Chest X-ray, PA view. Patient: 72 years old, sex F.
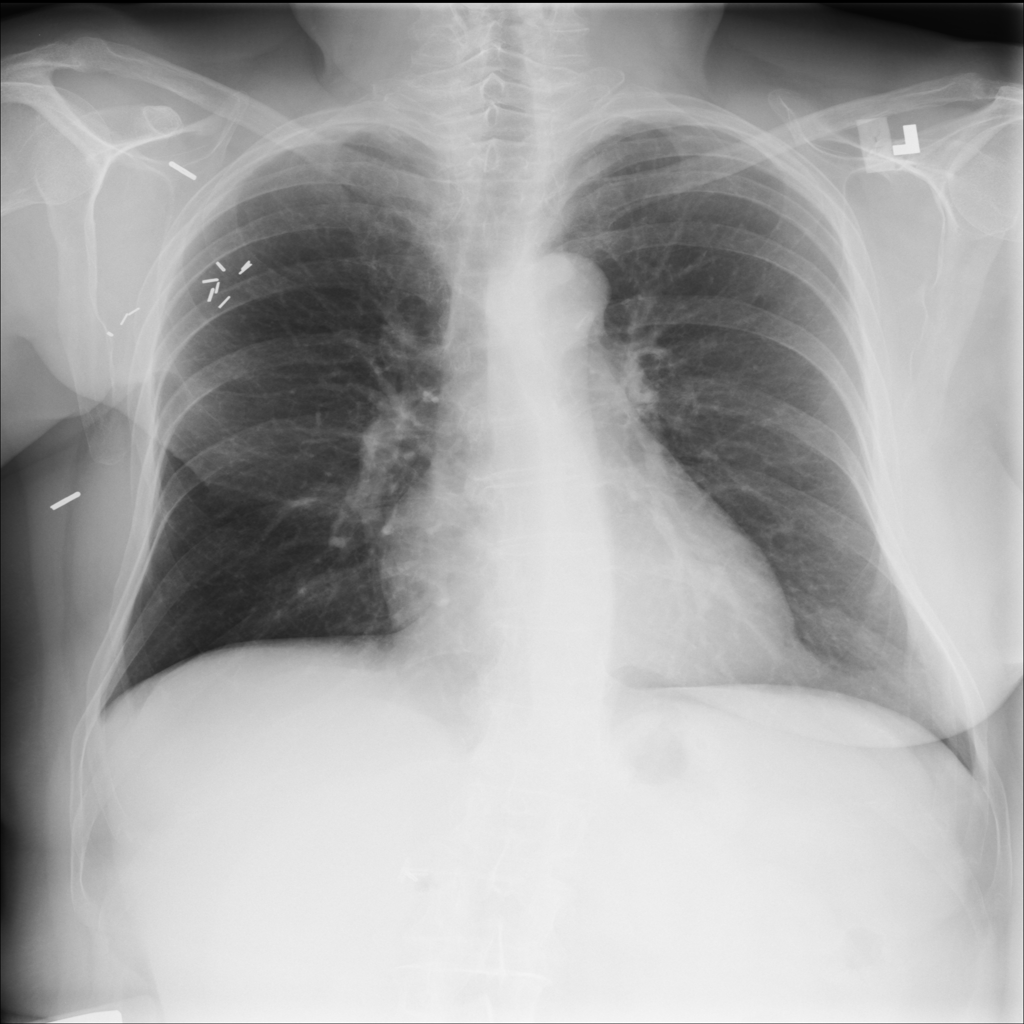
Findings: No Finding